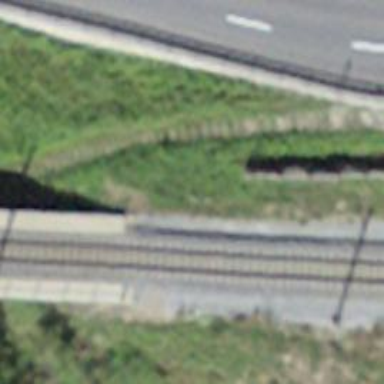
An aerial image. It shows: Narrow gauge railway bridge with electrified contact lines.